Question: I have been told that Microsoft OCS is a bit like Windows Messenger.
Can it be added to a web page by inserting and configuring some standard code so we end up with something like this:

I know there is an OCS API but I don't want to spend days piecing an OCS app together from this.
I was hoping there would be a component that allows me to stick the whole app on a web page and configure it to operate correctly. I presume this is something that would take less than 2 days if it is possible. Can someone advise if this is about right for an experienced developer?
I understand the web page would need to be in an Intranet with Active Directory.
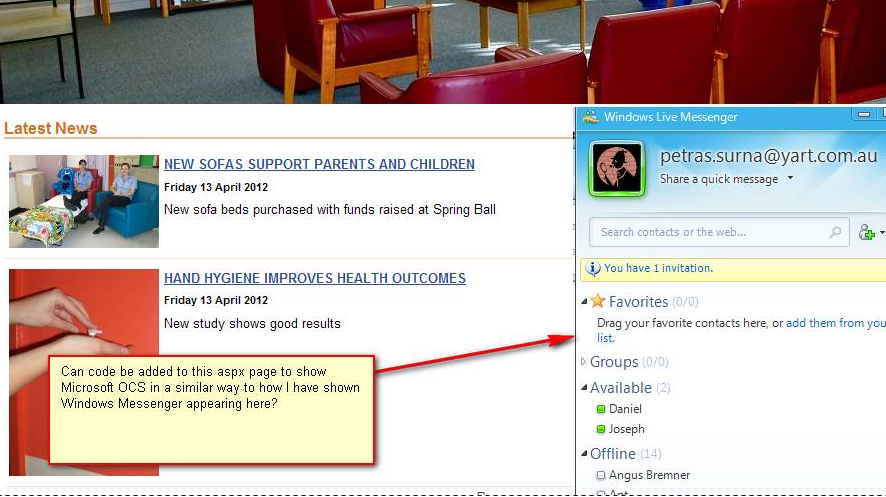
Answer: Sort of a yes and no answer, this... There is no simple way to embed the entire client in a web page, but you can embed the important stuff - a list of contacts with their presence, and the Click-to-Call functionality. This approach relies on the end users having Communicator, Office and IE installed.
See my answer about NameCtrl <URL>. There's a bit of javascript and state tracking involved if you're displaying more than one contact, so 2 days feels about right.
It's worth bearing in mind that this will work if the web page itself determines which list of contacts to show. If the contact list instead needs to be pulled from the user's Communicator, this isn't supported for web pages (some parts of the Communicator API are marked as NotScriptable for security reasons). You'll need to use the <URL>. I'd give this another couple of days on top of the original 2.
It's also worth bearing in mind that this approach will work with OCS, and will continue to work if the customer upgrades to Lync Server 2010. If they are already on Lync Server 2010, then the simpler approach is to use the <URL>. Probably only a day for this approach.